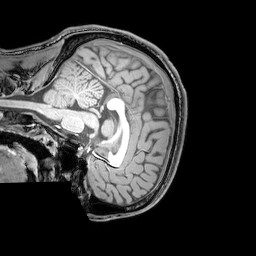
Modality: T1w
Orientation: sagittal
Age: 25
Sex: male
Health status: healthy
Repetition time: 0.081 s
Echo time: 0.037 s